Interaction volume radius: 5 \u00c5
Interaction volume height: 10 \u00c5
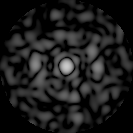
Disorder parameter: 0.7654